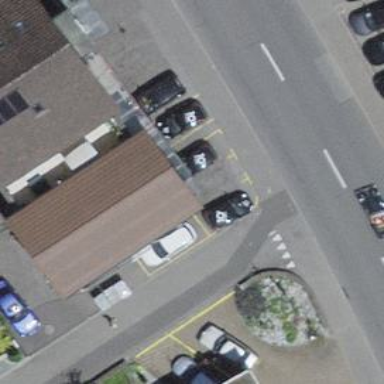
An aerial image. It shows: Restaurant.